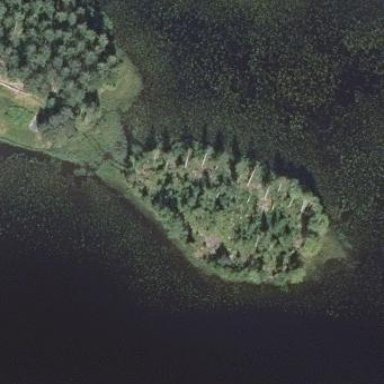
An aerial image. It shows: Islet covered with woodland.